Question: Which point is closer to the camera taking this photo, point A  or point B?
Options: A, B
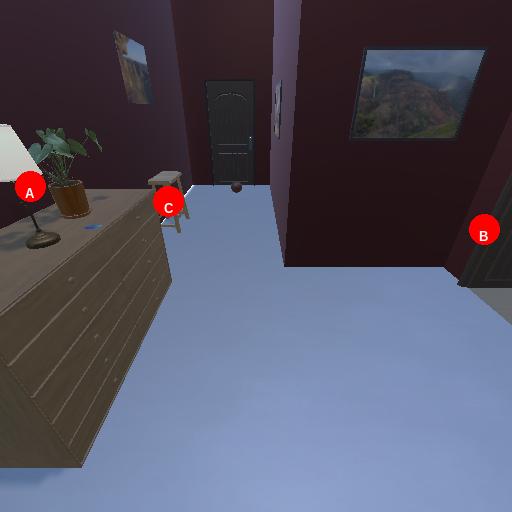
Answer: A